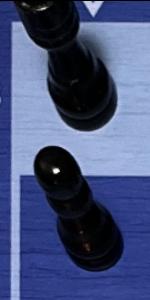
Label: Pawn_Black